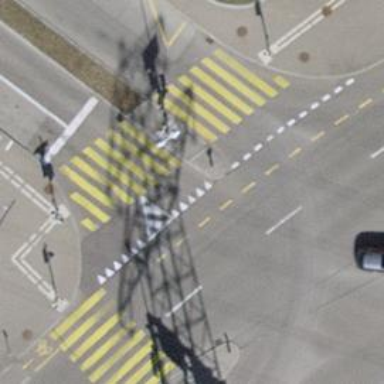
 there are traffic signals and zebra crossing."